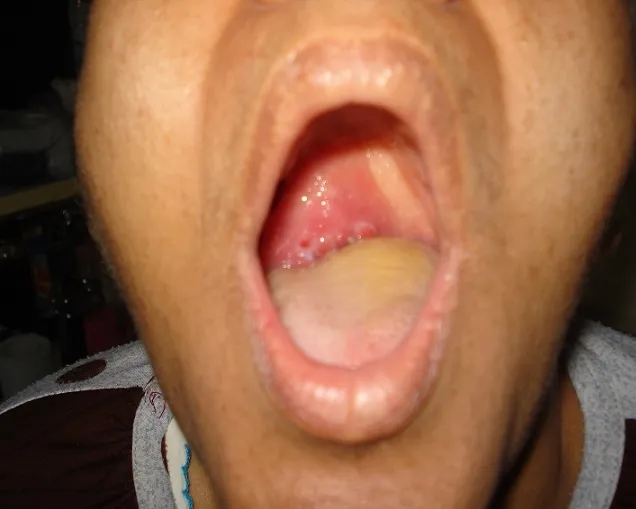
Lesion of mid part of palate, extending up to the posterior border of hard palate.
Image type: pathology (fish)